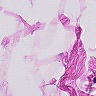
Metastatic tissue present: no